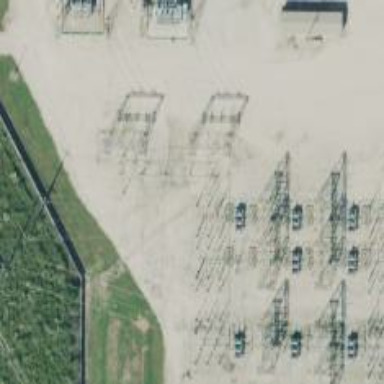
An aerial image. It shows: Switch for power supply.